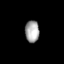
Tissue: skin
Cell type: Others
Senescence score: 0.6852
Nuclear area (px): 305
Mean DAPI intensity: 164.508